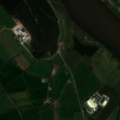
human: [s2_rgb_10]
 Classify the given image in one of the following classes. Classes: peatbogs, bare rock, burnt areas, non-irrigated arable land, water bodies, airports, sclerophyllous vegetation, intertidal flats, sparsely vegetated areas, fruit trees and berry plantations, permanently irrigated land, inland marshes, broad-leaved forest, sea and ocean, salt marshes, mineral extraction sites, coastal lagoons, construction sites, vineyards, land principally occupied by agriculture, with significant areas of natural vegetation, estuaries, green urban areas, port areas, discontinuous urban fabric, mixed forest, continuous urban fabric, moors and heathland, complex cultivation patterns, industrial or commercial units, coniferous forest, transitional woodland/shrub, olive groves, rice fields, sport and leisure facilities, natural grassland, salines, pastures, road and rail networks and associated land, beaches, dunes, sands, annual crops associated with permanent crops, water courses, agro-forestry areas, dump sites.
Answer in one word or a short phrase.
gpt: non-irrigated arable land, pastures, complex cultivation patterns, mixed forest, water courses